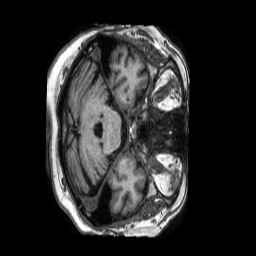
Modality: T1w
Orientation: axial
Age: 57
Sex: male
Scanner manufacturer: philips
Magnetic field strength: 1.5 T
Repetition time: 0.007053 s
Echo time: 0.00318 s